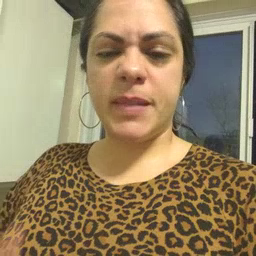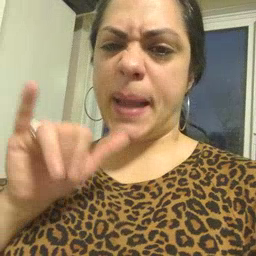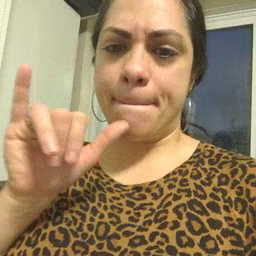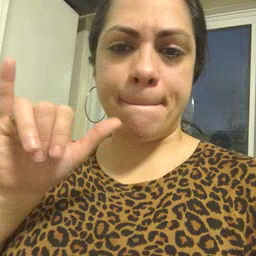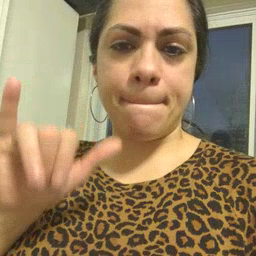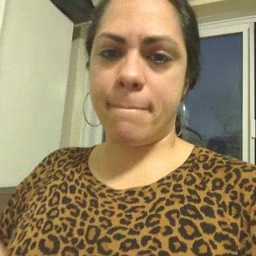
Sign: same